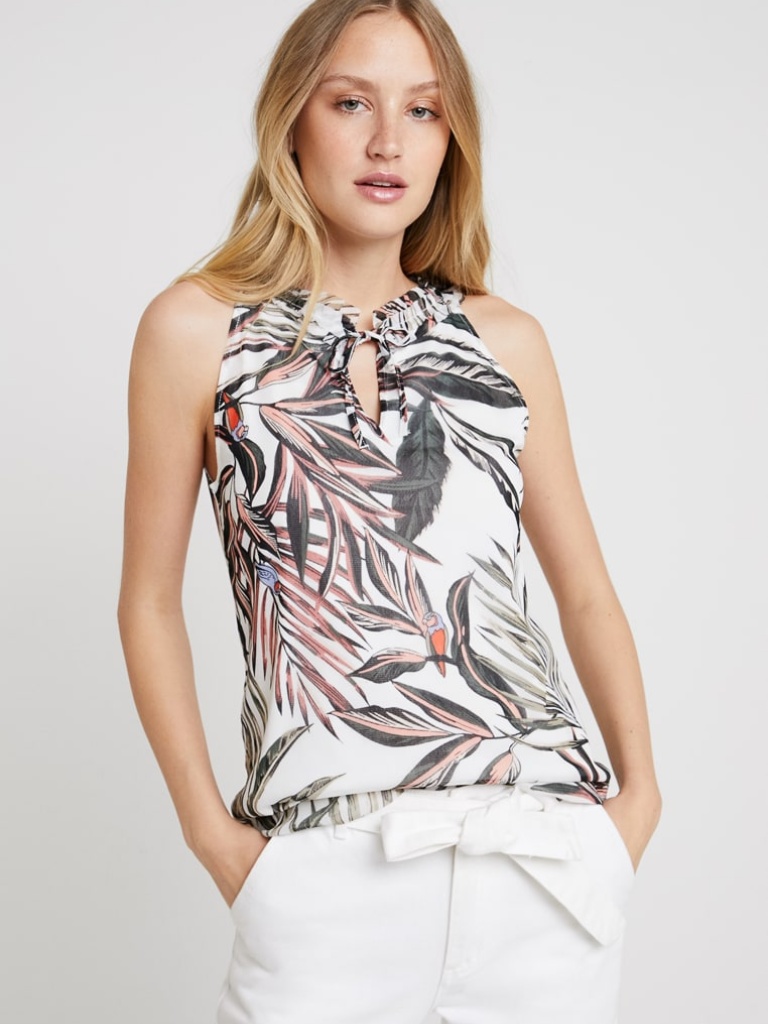
chiffon loose sleeveless hip length French Tucked halter blouse